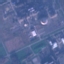
Land use / land cover class: Industrial